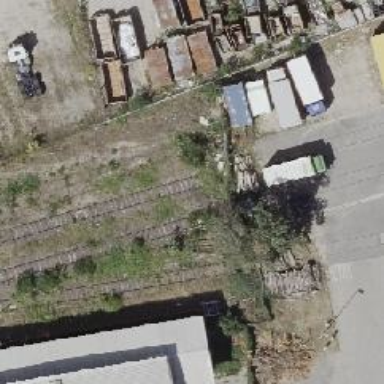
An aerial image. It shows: Abandoned railway spur.